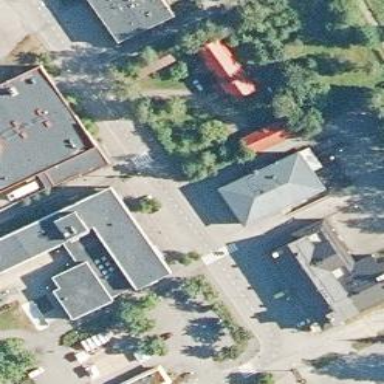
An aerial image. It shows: Town hall building.